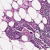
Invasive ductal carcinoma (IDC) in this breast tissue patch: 1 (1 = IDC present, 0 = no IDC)